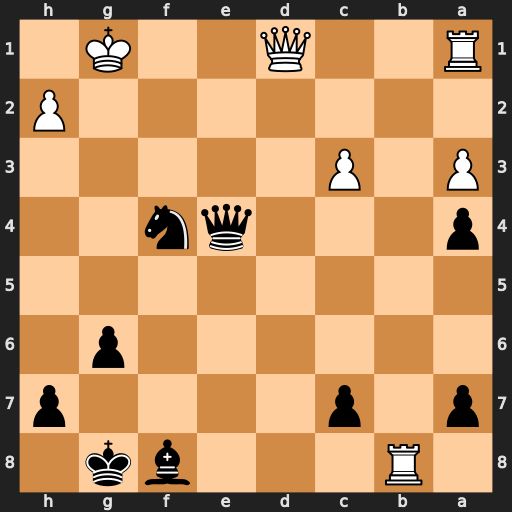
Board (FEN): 1R3bk1/p1p4p/6p1/8/p3qn2/P1P5/7P/R2Q2K1
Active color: b
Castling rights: -
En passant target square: -
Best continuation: Qg2#